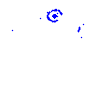
Particle: electron